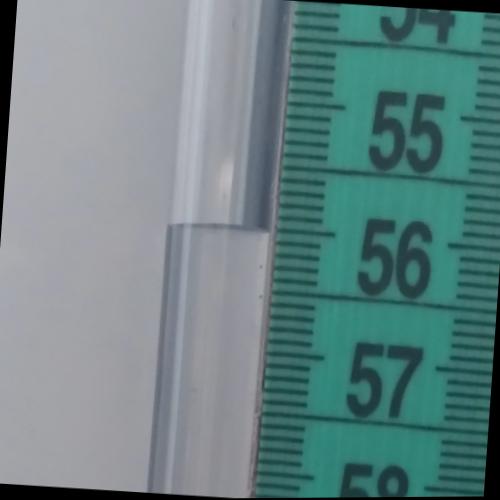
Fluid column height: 56.0 cm